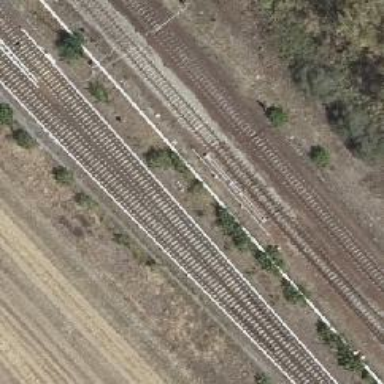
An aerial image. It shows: Railway switch with the turnout side on the left.